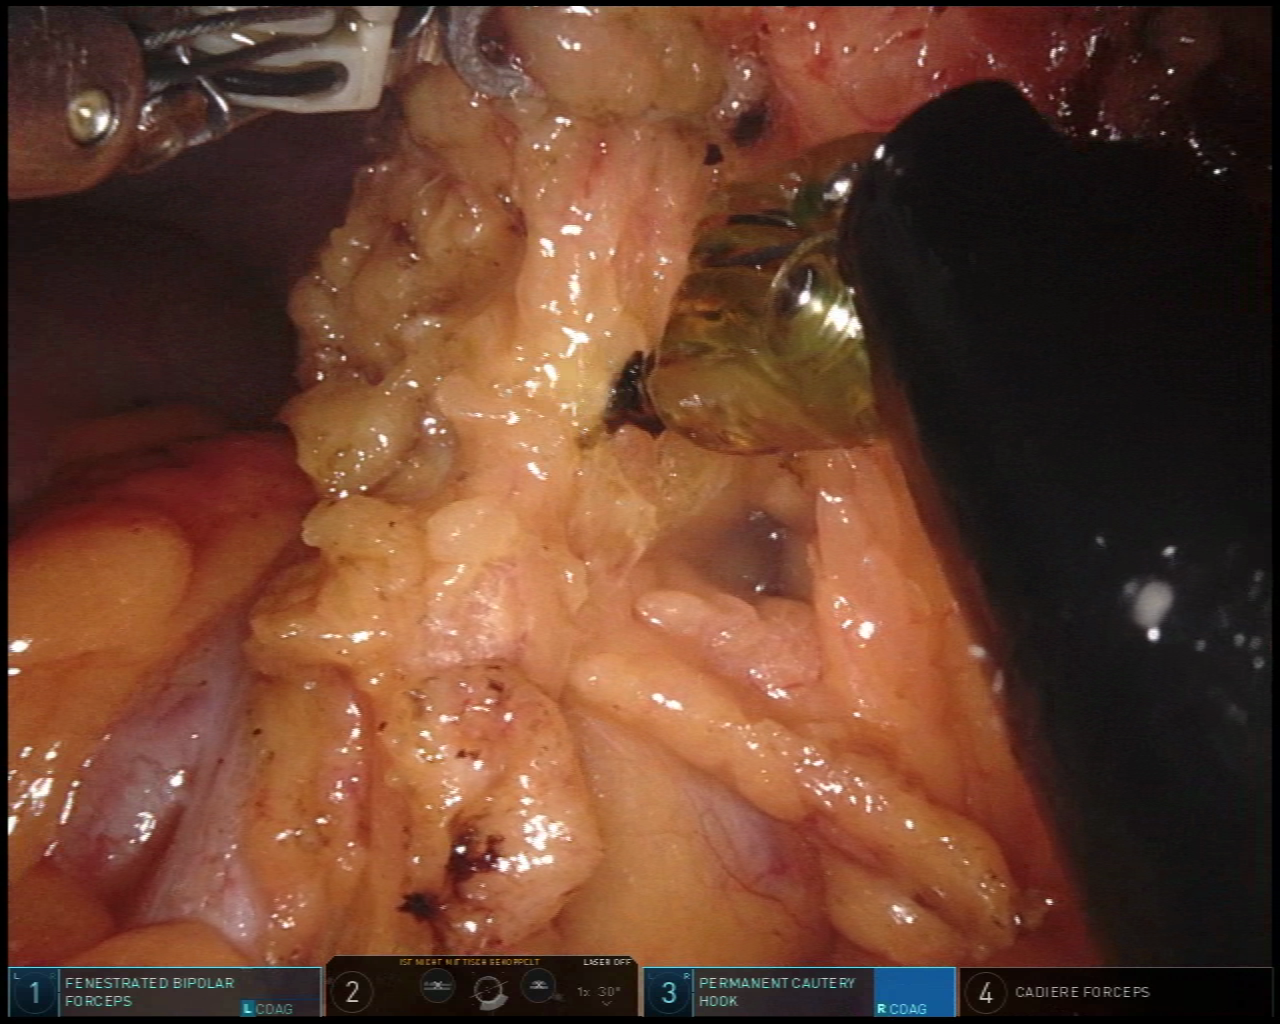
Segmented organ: stomach
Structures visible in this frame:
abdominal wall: yes
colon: yes
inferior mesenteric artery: no
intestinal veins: no
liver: no
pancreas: no
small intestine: no
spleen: yes
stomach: yes
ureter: no
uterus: no
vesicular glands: no